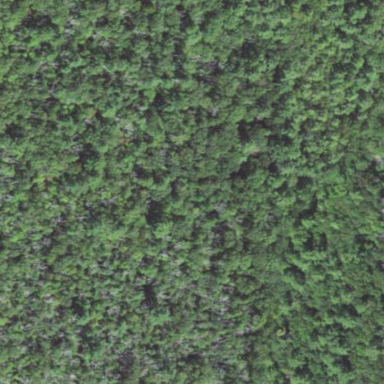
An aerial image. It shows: Woodland consisting of broadleaved trees.